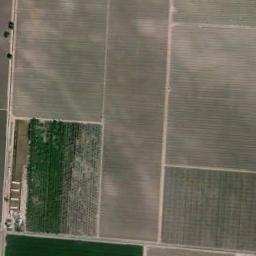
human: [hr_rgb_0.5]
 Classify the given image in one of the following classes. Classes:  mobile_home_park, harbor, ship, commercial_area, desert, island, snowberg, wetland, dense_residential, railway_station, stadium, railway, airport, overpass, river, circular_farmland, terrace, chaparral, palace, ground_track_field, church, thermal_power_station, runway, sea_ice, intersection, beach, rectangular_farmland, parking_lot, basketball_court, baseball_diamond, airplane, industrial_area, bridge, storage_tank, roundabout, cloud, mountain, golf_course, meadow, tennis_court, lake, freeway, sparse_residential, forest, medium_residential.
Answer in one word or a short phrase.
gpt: rectangular_farmland